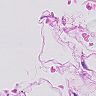
Metastatic tissue present: no